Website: walmart
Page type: address-validator
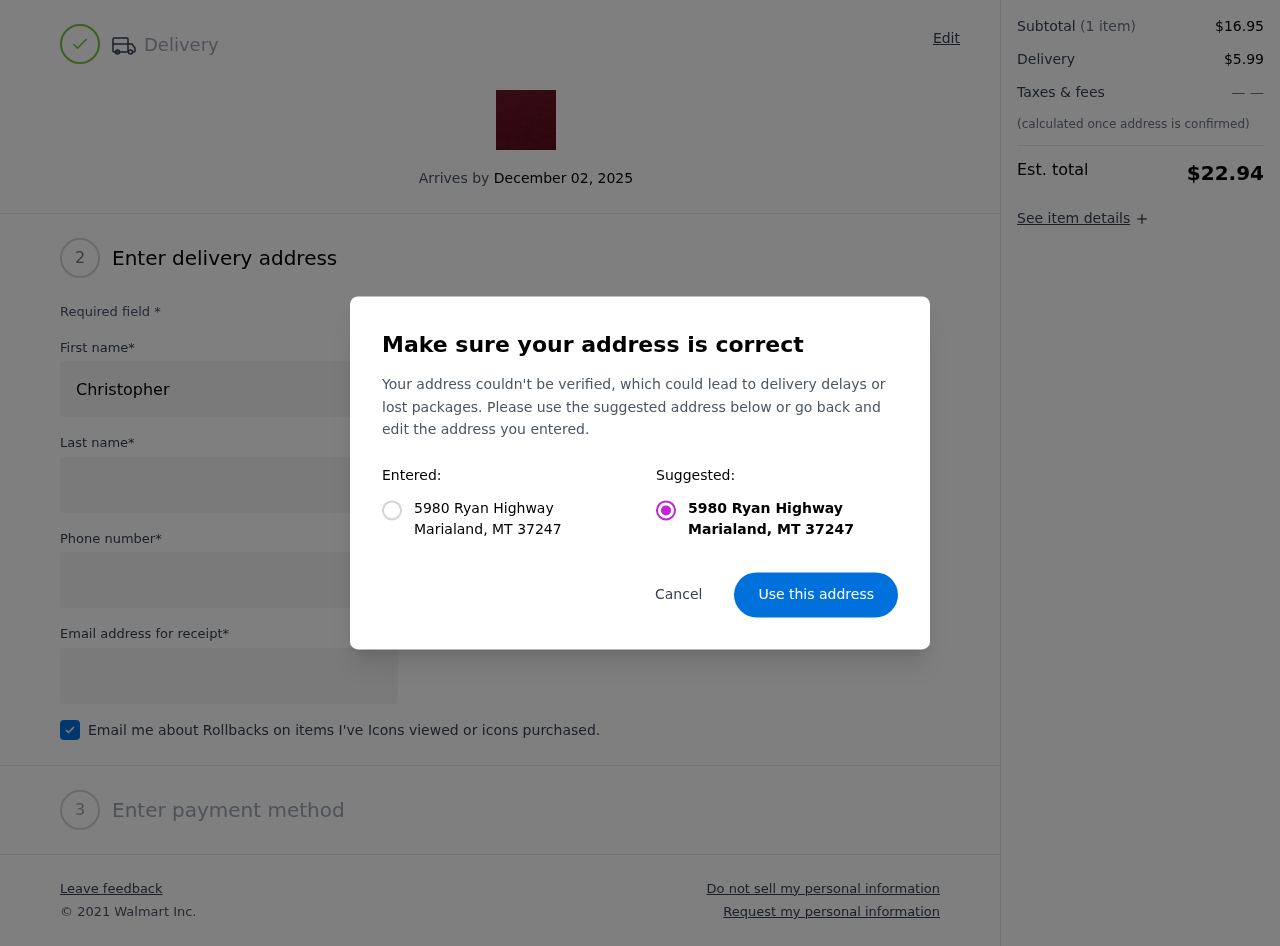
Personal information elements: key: PII_CITY
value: Marialand
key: PII_POSTCODE
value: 37247
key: PII_STATE_ABBR
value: MT
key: PII_STREET
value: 5980 Ryan Highway
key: PII_FIRSTNAME
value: Christopher
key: PII_LASTNAME
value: Graves
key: PII_STREET2
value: Apt. 666
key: PII_PHONE
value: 3067410740
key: PII_EMAIL
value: christopher_graves@hotmail.com
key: PII_POSTCODE_FULL
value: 37247
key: PII_POSTCODE_NUMERIC
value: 37247
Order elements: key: ORDER_DELIVERY_DATE
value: December 02, 2025
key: ORDER_SUBTOTAL
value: $16.95
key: ORDER_SHIPPING_COST
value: $5.99
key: ORDER_TOTAL
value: $22.94